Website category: game
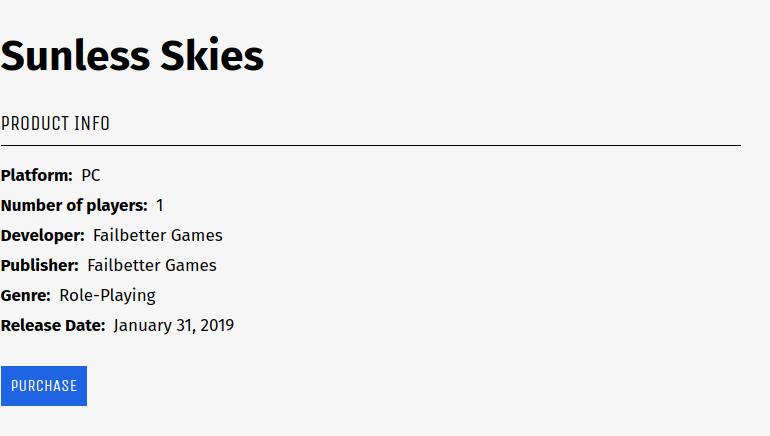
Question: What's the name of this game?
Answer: Sunless Skies

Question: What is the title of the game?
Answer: Sunless Skies

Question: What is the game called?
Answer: Sunless Skies

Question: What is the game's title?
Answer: Sunless Skies

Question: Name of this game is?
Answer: Sunless Skies

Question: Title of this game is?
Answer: Sunless Skies

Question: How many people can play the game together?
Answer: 1

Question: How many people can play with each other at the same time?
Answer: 1

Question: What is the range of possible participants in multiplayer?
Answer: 1

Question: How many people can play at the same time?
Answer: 1

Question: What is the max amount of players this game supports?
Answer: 1

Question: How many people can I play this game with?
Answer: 1

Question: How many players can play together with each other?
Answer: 1

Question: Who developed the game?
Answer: Failbetter Games

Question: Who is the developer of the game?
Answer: Failbetter Games

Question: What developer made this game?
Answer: Failbetter Games

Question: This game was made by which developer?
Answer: Failbetter Games

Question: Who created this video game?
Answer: Failbetter Games

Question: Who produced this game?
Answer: Failbetter Games

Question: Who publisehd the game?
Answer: Failbetter Games

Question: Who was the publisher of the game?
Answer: Failbetter Games

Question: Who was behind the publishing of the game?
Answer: Failbetter Games

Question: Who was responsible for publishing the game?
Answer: Failbetter Games

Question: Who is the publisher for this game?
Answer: Failbetter Games

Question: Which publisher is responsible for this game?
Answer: Failbetter Games

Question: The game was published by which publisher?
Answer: Failbetter Games

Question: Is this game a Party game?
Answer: no

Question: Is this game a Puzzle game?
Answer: no

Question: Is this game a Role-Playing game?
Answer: yes

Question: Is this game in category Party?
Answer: no

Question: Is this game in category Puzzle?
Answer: no

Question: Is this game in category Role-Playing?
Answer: yes

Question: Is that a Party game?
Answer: no

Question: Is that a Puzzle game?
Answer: no

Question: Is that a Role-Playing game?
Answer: yes

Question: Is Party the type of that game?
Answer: no

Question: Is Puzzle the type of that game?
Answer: no

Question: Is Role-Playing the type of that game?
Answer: yes

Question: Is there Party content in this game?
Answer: no

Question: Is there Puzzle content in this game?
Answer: no

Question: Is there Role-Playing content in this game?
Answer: yes

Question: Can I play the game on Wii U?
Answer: no

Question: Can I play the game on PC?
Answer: yes

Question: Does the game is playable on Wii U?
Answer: no

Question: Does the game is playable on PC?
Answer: yes

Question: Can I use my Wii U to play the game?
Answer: no

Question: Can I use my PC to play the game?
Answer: yes

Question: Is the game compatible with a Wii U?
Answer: no

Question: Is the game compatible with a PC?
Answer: yes